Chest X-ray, PA view. Patient: 45 years old, sex F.
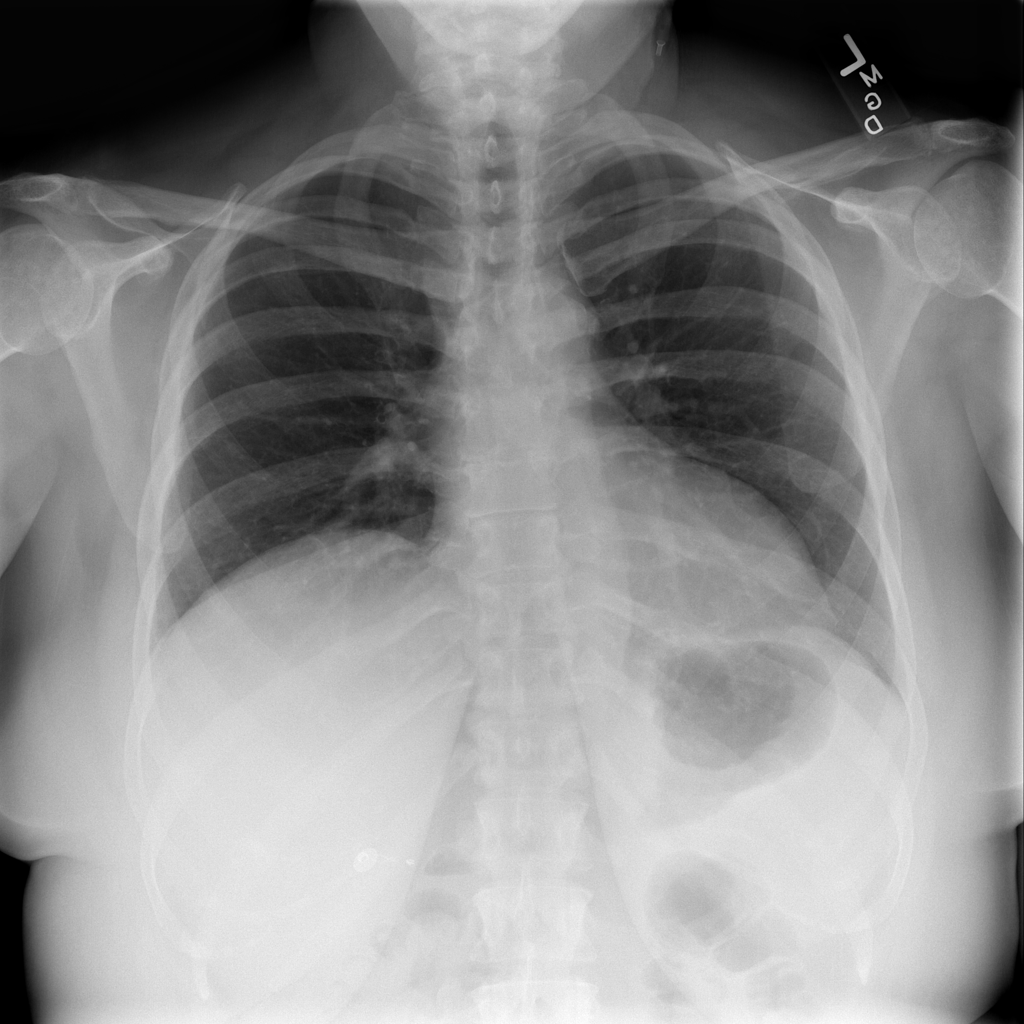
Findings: Nodule, Pneumonia